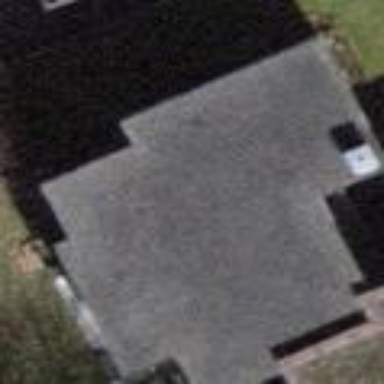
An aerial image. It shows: Flat-roofed building.